Field crop: maize
Growth stage: 2
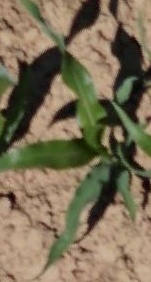
Species: maize